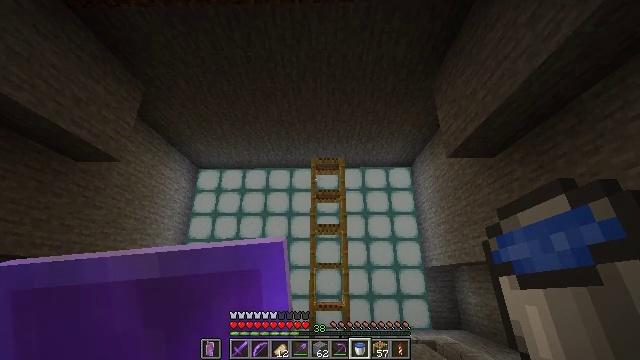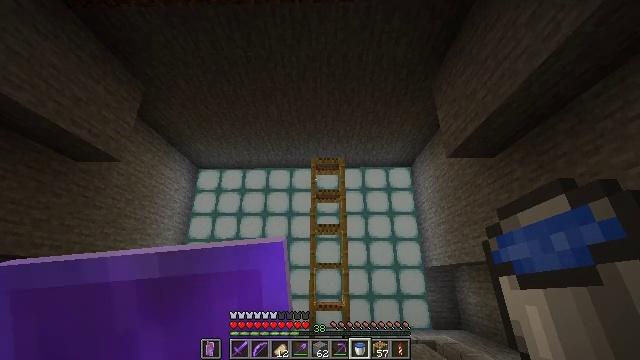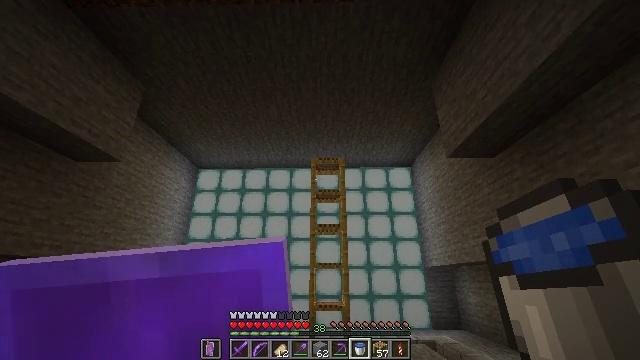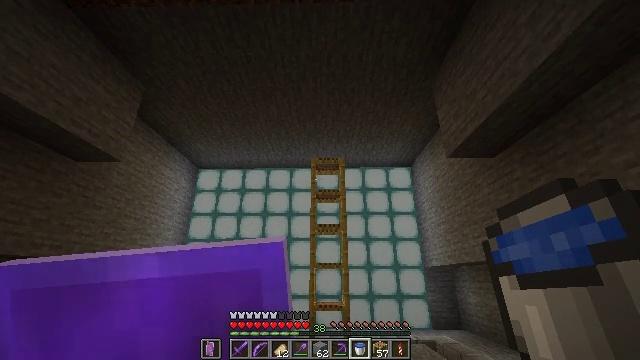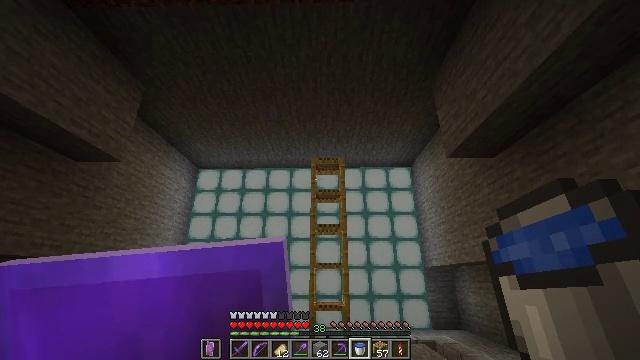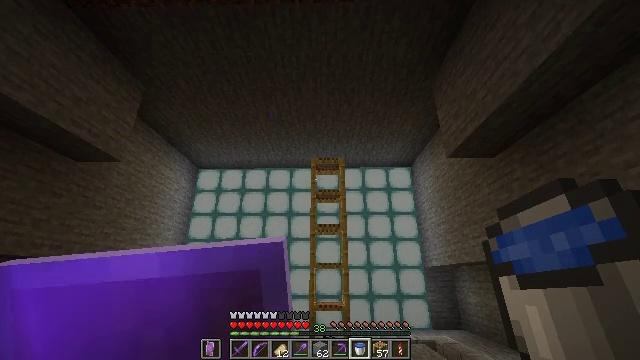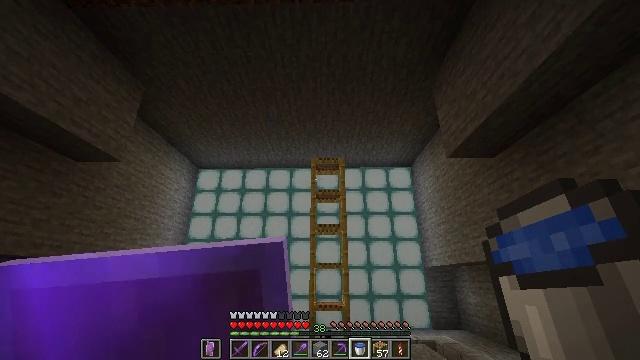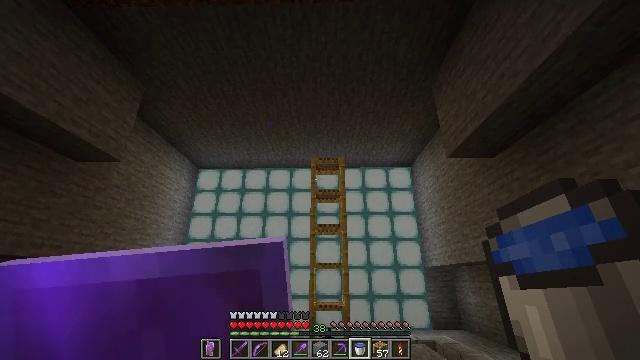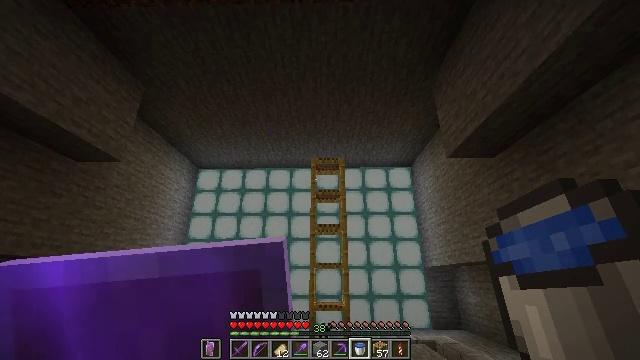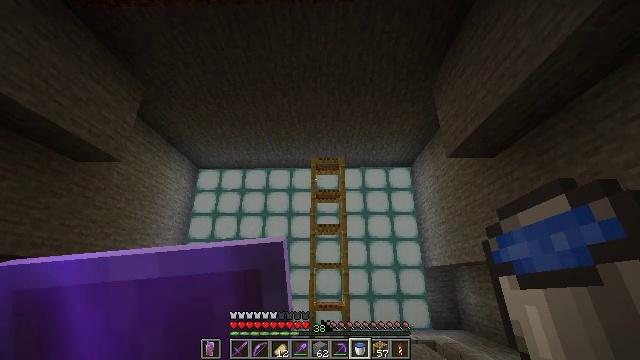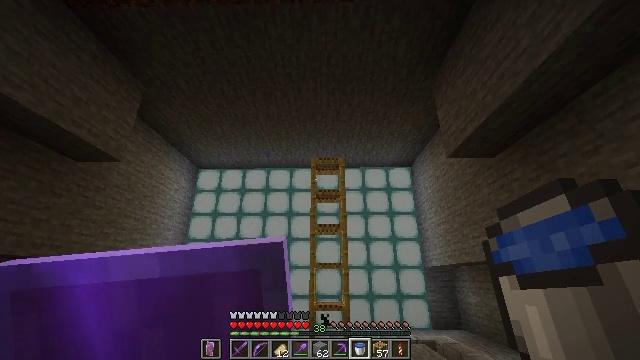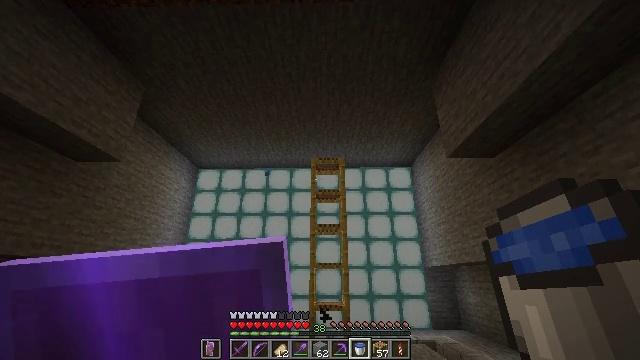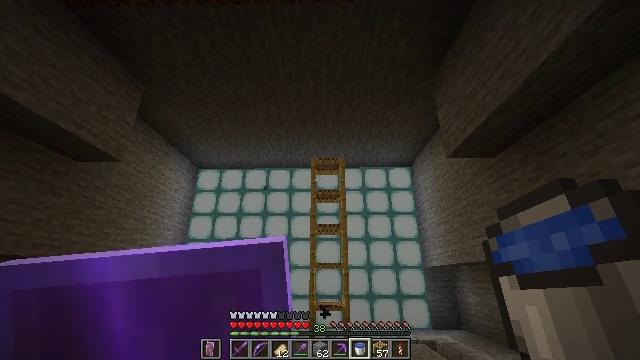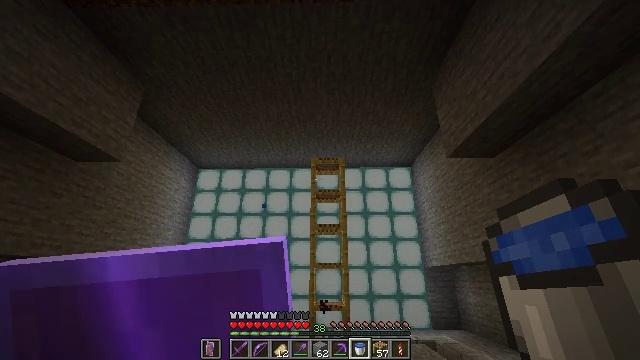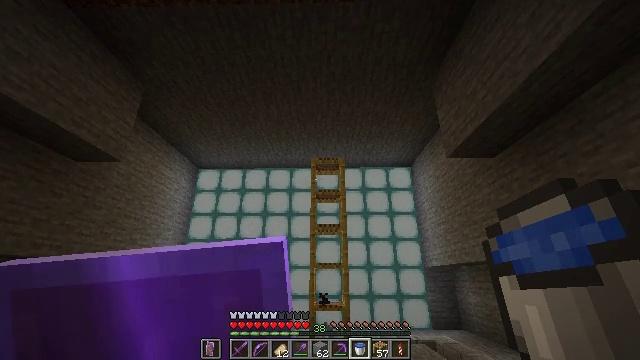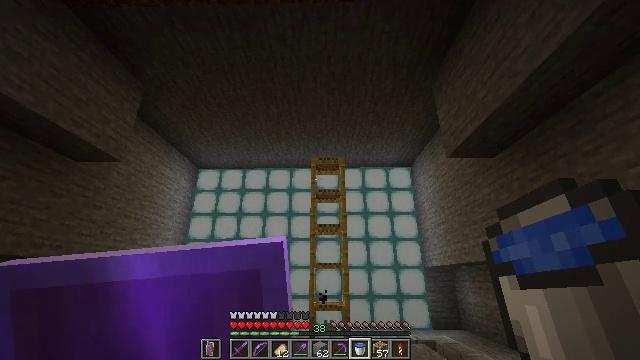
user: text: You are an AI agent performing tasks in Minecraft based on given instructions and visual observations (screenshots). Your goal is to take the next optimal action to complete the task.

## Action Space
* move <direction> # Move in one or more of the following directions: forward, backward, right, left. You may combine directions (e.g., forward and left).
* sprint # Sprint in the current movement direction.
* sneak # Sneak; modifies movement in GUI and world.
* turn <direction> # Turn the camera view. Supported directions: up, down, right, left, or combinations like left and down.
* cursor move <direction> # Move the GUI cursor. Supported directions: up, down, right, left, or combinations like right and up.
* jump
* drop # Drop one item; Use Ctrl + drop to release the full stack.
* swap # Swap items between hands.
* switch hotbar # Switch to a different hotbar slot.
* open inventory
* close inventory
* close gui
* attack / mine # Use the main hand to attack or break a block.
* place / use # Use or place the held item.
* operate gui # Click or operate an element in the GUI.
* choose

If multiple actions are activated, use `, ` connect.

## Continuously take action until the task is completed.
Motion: motion action
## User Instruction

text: Attack the stone stairs to collect them.
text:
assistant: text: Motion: no_op
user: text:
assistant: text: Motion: no_op
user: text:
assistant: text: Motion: no_op
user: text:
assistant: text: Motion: no_op
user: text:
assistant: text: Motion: no_op
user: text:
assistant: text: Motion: no_op
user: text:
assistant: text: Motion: no_op
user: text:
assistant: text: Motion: no_op
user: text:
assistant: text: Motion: no_op
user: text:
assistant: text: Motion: no_op
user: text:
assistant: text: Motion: no_op
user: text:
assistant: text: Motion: no_op
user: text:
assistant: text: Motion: no_op
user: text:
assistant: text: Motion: no_op
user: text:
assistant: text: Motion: no_op
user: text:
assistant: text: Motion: no_op
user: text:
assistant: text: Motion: no_op
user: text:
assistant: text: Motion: no_op
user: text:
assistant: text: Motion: no_op
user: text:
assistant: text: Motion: no_op
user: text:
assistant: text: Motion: no_op
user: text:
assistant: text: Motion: no_op
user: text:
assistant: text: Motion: no_op
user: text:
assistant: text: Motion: no_op
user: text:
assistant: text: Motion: no_op
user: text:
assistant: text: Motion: no_op
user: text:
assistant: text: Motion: no_op
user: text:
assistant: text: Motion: no_op
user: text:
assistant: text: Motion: no_op
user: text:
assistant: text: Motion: no_op